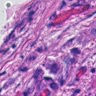
Metastatic tissue present: yes